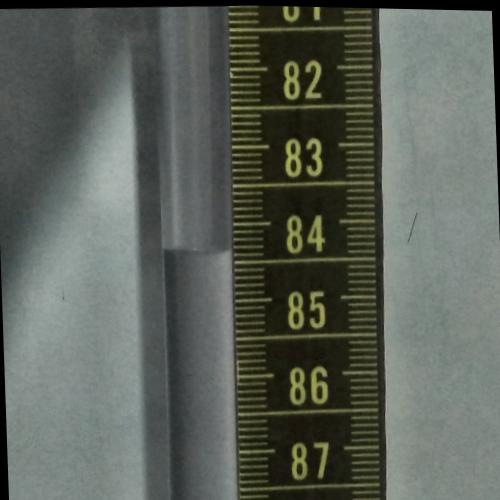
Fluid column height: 84.3 cm